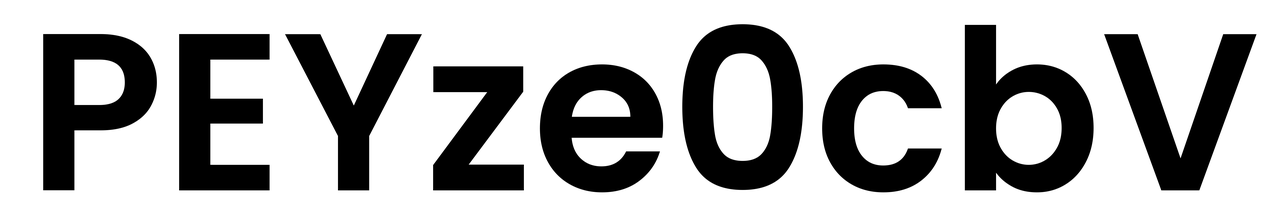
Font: Poppins-SemiBold